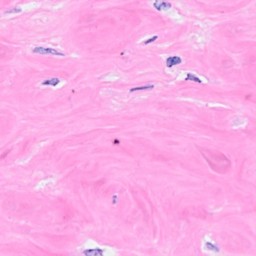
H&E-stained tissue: Breast